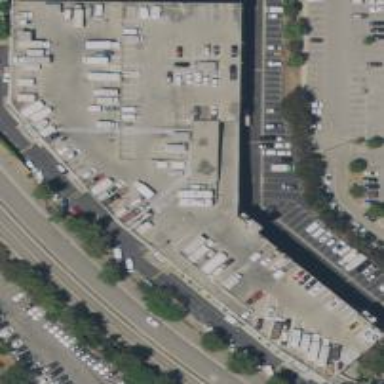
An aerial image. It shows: Commercial building used as warehouse.